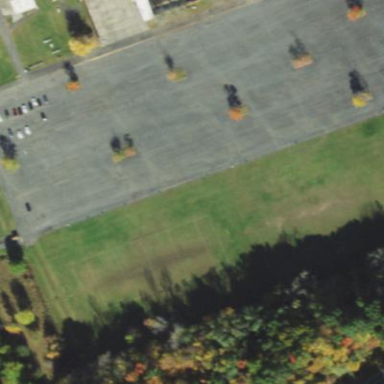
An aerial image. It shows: Asphalt parking lot.